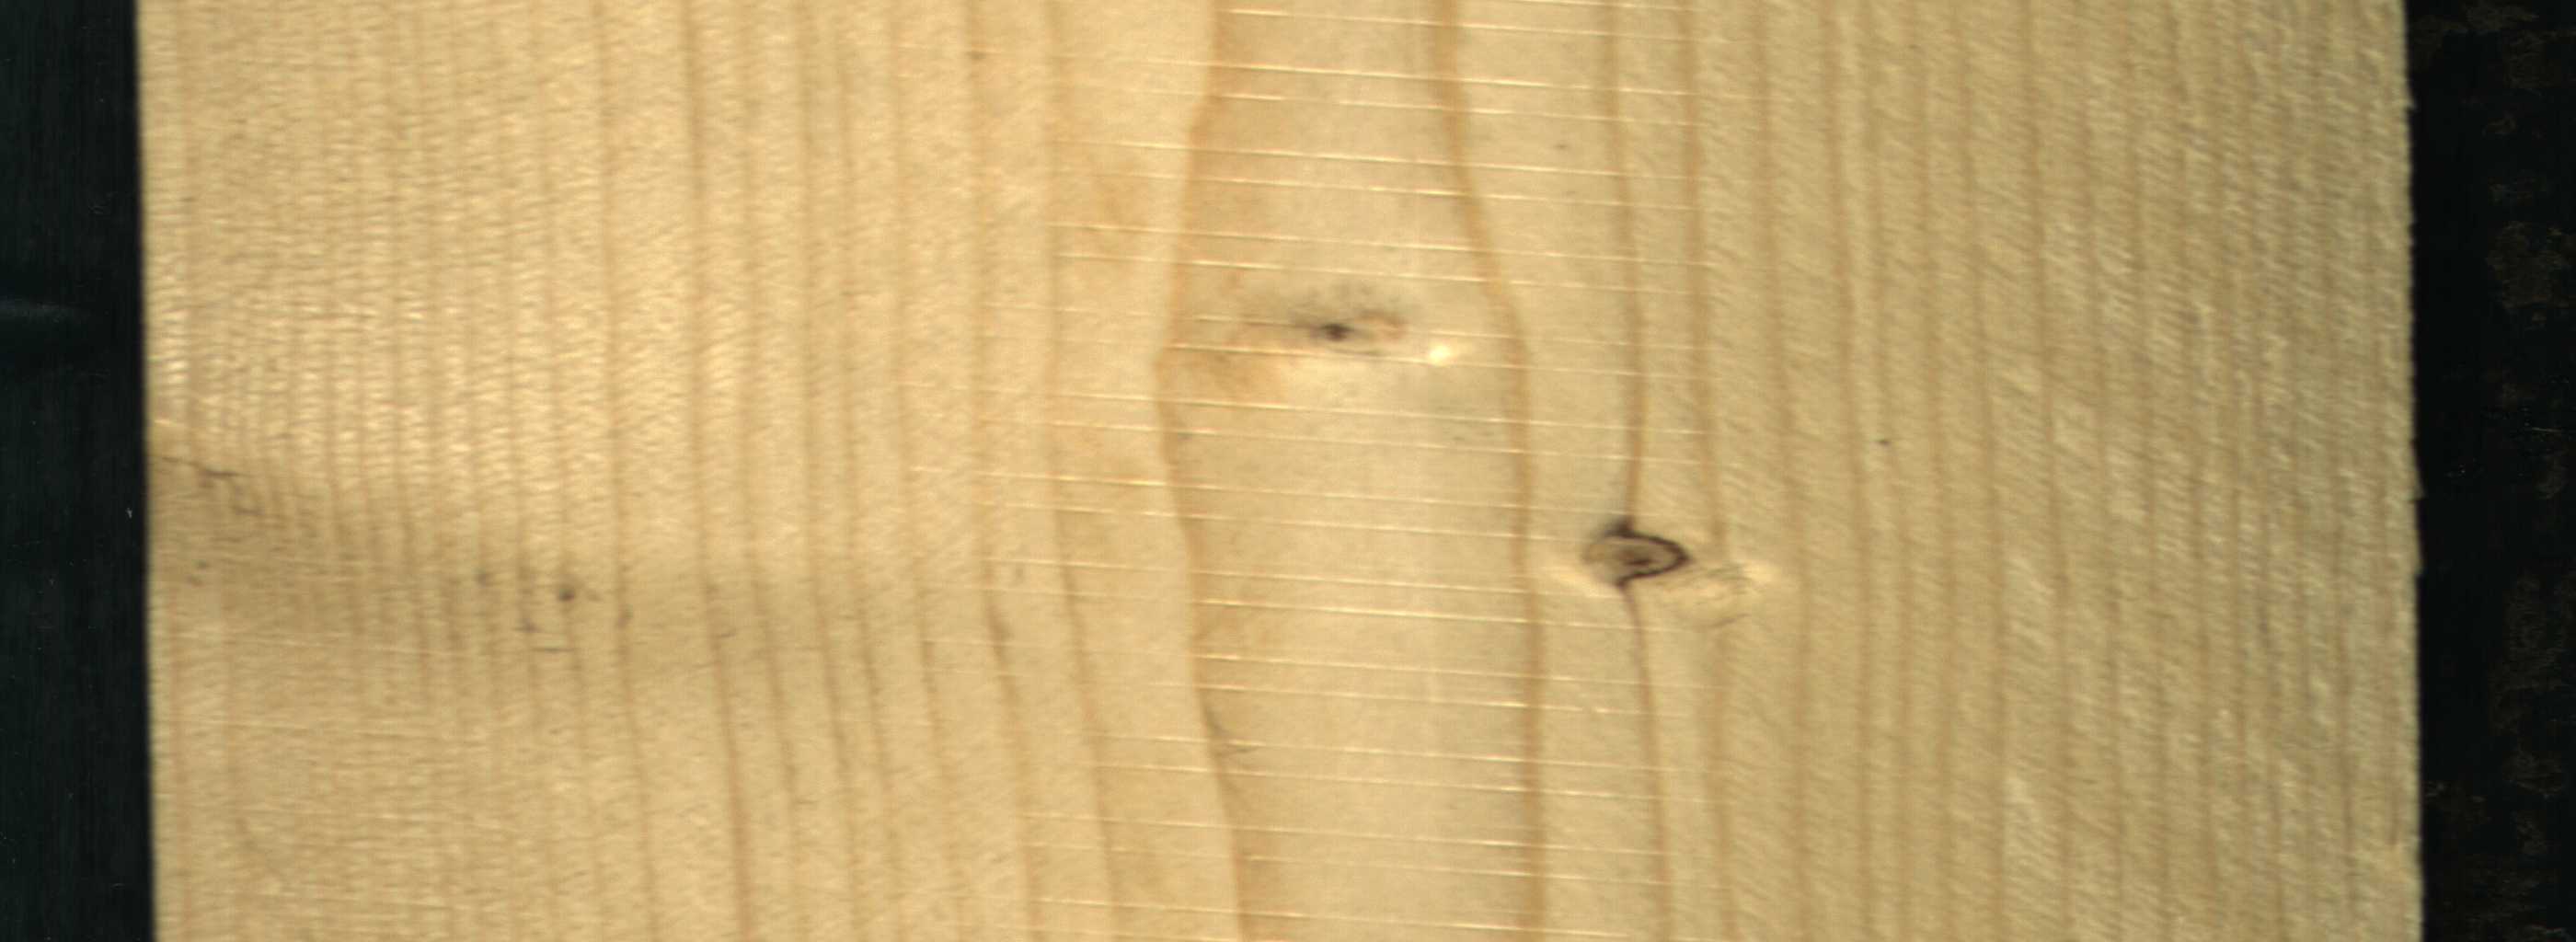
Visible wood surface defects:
Dead_Knot
Live_Knot